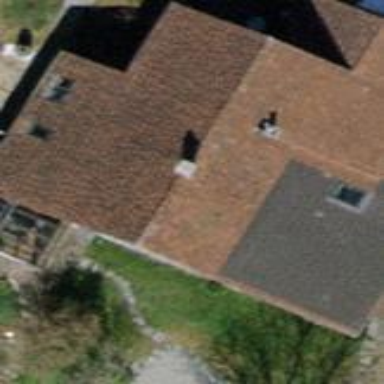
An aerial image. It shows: Gabled roofed house.